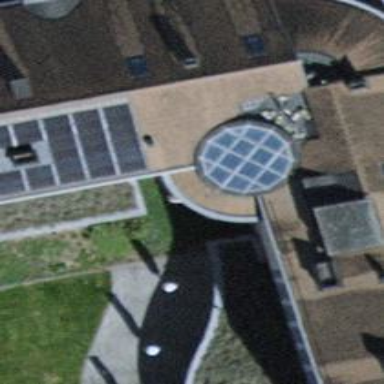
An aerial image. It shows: Small solar photovoltaic panel generator on the roof of building.